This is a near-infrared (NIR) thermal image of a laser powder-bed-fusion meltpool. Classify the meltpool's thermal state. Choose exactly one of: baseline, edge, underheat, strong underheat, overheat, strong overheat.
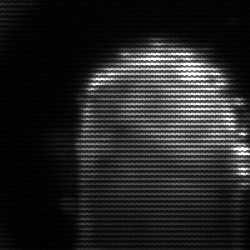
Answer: baseline